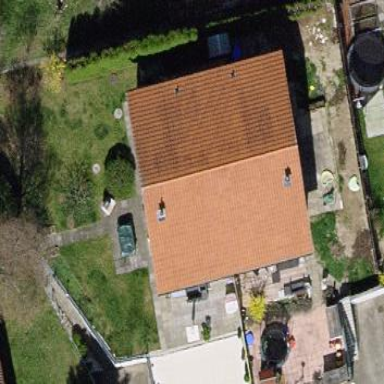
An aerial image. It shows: Semi-detached house.